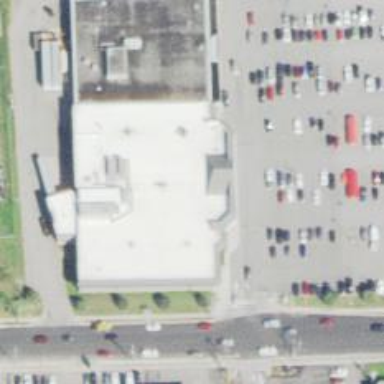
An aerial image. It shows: Supermarket.